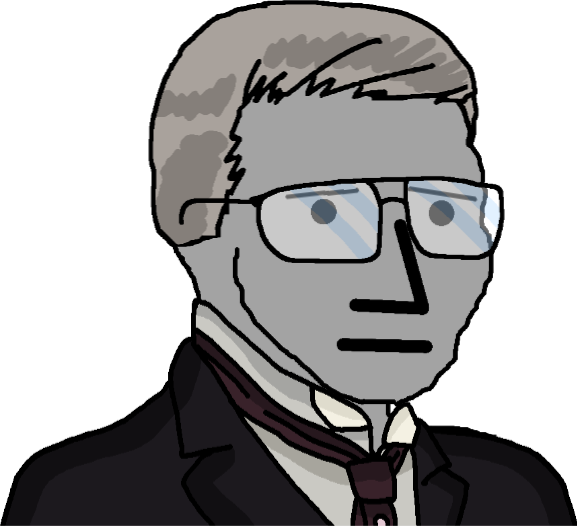
Label: 5_NPC